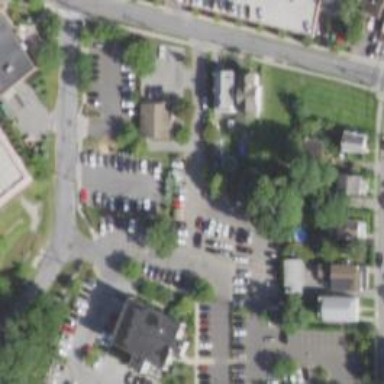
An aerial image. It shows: Parking area with surface.